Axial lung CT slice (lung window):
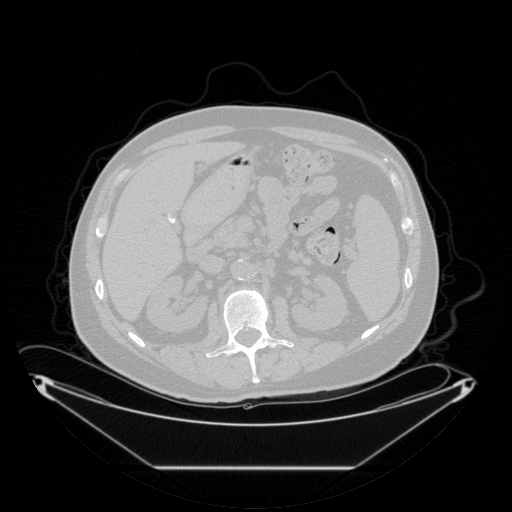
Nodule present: no